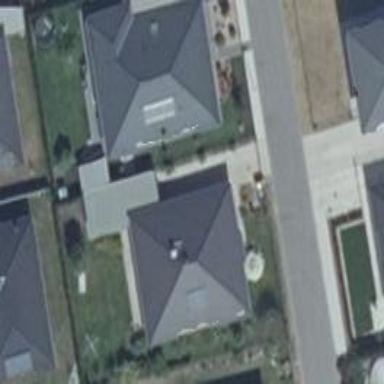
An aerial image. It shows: Building with hipped roof.